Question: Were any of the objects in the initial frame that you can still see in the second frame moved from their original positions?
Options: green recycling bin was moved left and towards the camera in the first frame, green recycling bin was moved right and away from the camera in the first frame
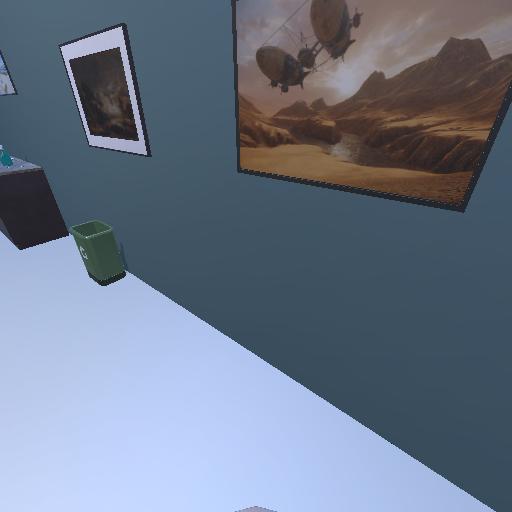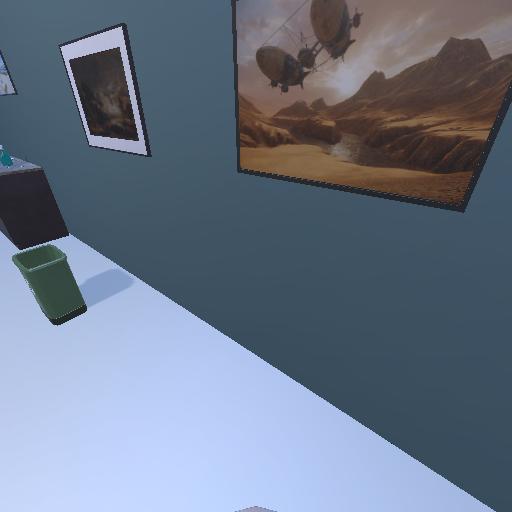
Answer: green recycling bin was moved left and towards the camera in the first frame